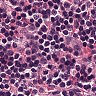
Metastatic tissue present: no